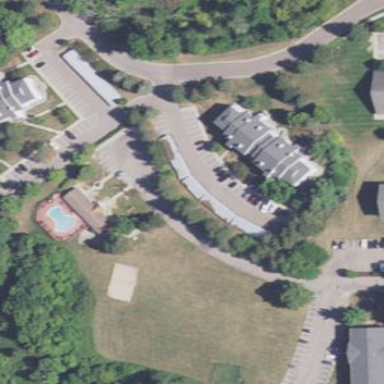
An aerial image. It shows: Carport building.